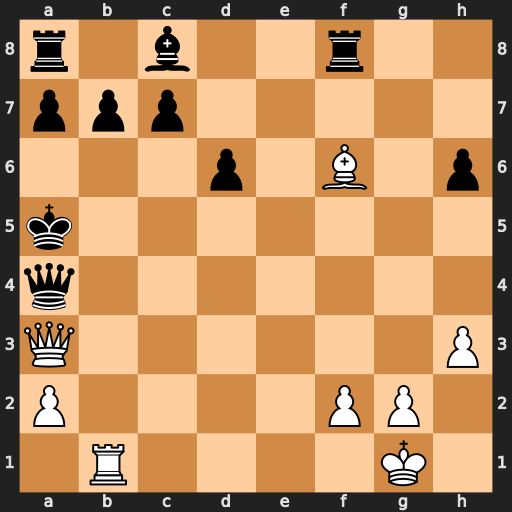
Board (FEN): r1b2r2/ppp5/3p1B1p/k7/q7/Q6P/P4PP1/1R4K1
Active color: w
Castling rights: -
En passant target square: -
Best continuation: Bc3+ Ka6 Qxa4#